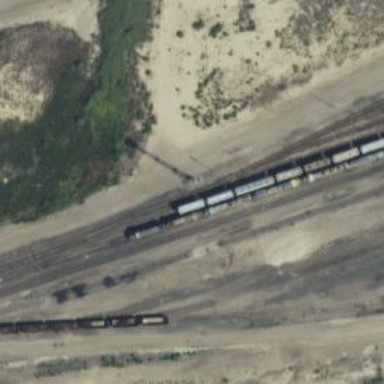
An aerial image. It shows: Railway yard used for servicing trains.